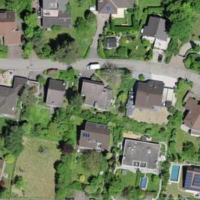
EUNIS habitat code: 55
Species observed at this site:
Tanacetum parthenium